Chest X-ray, PA view. Patient: 36 years old, sex F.
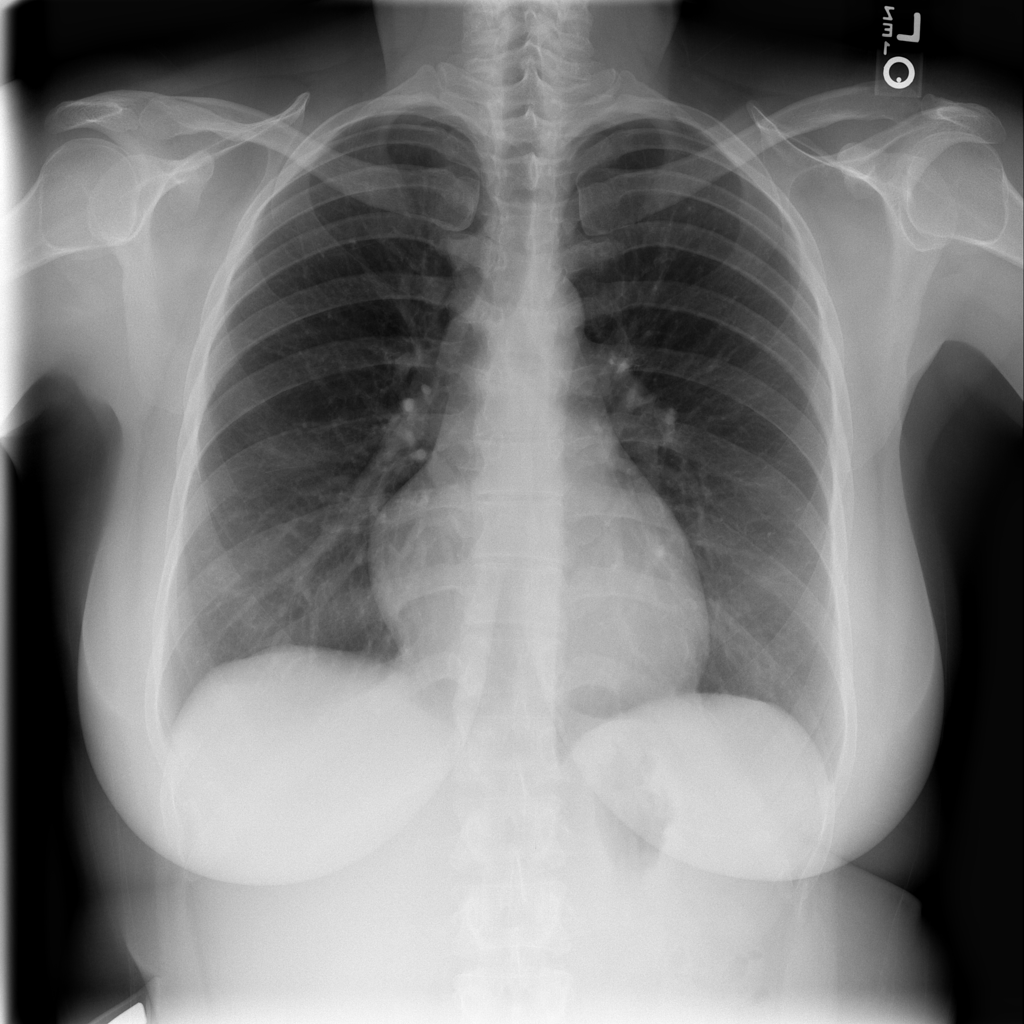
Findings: Cardiomegaly